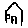
Label: house